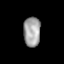
Tissue: lung
Cell type: Fibroblasts
Senescence score: 0.5642
Nuclear area (px): 489
Mean DAPI intensity: 163.928